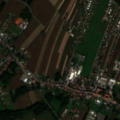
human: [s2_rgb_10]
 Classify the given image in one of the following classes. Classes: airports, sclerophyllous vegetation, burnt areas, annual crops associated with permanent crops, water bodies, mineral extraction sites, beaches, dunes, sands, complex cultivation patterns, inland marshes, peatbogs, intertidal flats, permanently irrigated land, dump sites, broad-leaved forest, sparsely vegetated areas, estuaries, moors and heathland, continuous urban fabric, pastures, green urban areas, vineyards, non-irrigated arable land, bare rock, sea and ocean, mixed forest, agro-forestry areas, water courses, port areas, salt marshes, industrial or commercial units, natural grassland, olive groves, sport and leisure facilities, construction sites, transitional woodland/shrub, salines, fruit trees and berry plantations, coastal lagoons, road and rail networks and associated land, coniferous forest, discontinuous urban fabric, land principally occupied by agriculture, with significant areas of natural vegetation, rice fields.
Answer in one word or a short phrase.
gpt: discontinuous urban fabric, non-irrigated arable land, land principally occupied by agriculture, with significant areas of natural vegetation